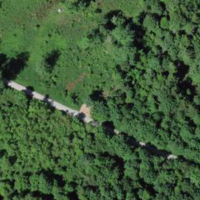
EUNIS habitat code: 43
Species observed at this site:
Tussilago farfara